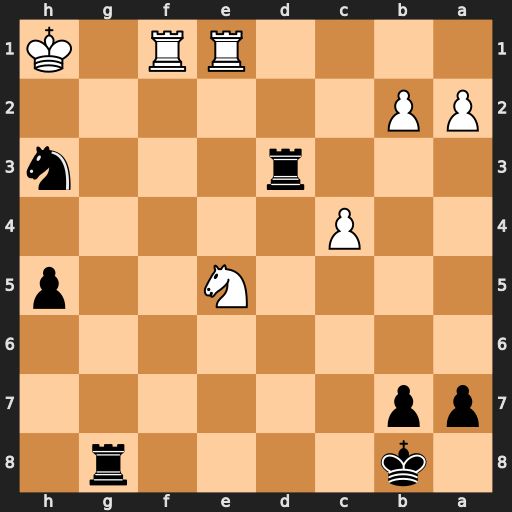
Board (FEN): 1k4r1/pp6/8/4N2p/2P5/3r3n/PP6/4RR1K
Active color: b
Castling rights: -
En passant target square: -
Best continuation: Rd2 Nd7+ Rxd7